Question: I need to receive information about volume of products in transit in total and split into three columns depending on the delivery date. In order to do it I had to join to tables that below are called vll and vl.
In order to differentiate the date I build a case statement however once I use vl.arrivdate in the statement I need to add it to Group By as well. Then instead of one line per product I receive three.
Could you please advice how to reach the same result in one line without building another big subquery?
Here is how this part of the query looks like
'''
SELECT
SUM(DISTINCT(NVL(vll.qty,0))) as "Transit Total",
CASE
WHEN vl.arrivdate > camp_demand.start_date + 7 THEN NULL
ELSE SUM(DISTINCT(NVL(vll.qty,0))) END as "Transit WK1",
CASE
WHEN TO_DATE(vl.arrivdate) BETWEEN camp_demand.start_date + 7 AND camp_demand.start_date + 14 THEN SUM(DISTINCT(NVL(vll.qty,0)))
ELSE NULL END as "Transit WK2",
CASE
WHEN TO_DATE(vl.arrivdate) > camp_demand.start_date + 14 THEN SUM(DISTINCT(NVL(vll.qty,0)))
ELSE NULL END as "Transit WK3"
GROUP BY
camp_demand.start_date,
vll.qty,
vl.arrivdate
'''
And below is the result as I get it now:

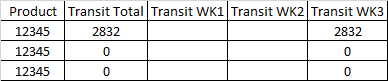
Answer: You want to have conditions inside your aggregation functions ('SUM' in your case). This is called conditional aggregation. For one result row per product the query will look something like this:
'''
SELECT
product_no as "Product",
SUM(vll.qty) as "Transit Total",
SUM(CASE WHEN vl.arrivdate < cd.start_date + 7 THEN vll.qty END) as "Transit WK1",
SUM(CASE WHEN vl.arrivdate >= cd.start_date + 7
AND vl.arrivdate < cd.start_date + 14 THEN vll.qty END) as "Transit WK2",
SUM(CASE WHEN vl.arrivdate >= cd.start_date + 14 THEN vll.qty END) as "Transit WK3"
FROM ...
GROUP BY product_no
ORDER BY product_no;
'''
Your 'SUM(DISTINCT ...)' looks dangerous. I suppose that you join too early or on incomplete criteria, thus creating a too big intermediate result with duplicates you then try to get rid of. Maybe you want to show us the whole query and tell us what the tables represent and how they are related.